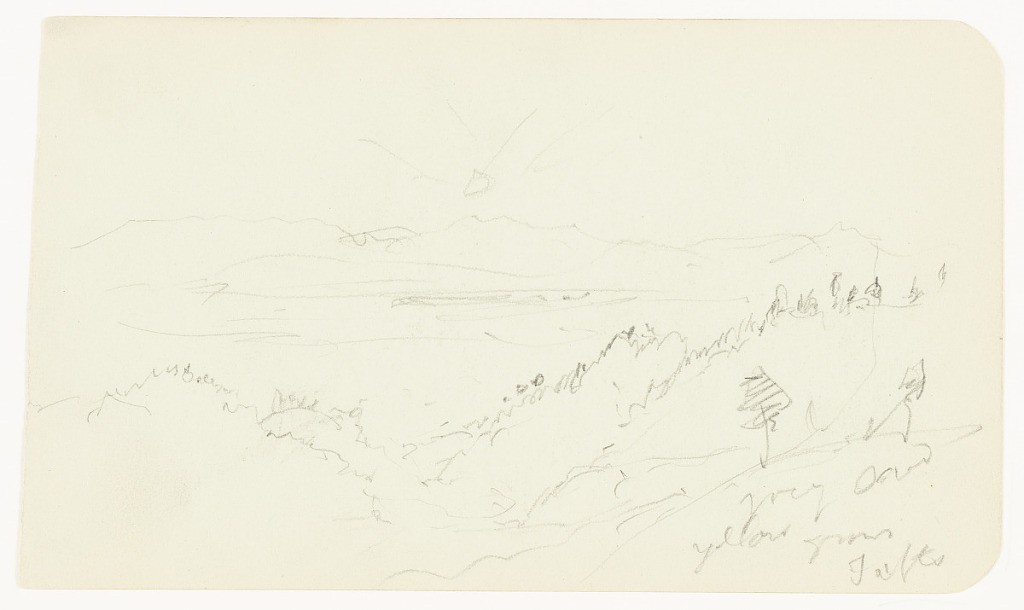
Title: Mexican Landscape
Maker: Frederic Edwin Church, American, 1826–1900
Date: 1883–1884
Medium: Graphite on light green wove paper; verso: graphite
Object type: Drawing
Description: Landscape sketch showing a view of the sun setting over the mountainous landscape of Mexico, likely near Toluca. In the foreground, nearby wooded mountainsides converge at lower center and descend toward the middle distance. One tree is prominently visible in the lower right corner. The middle distance is comprised of an expansive, relatively flat valley. In the background, a distant and rugged mountain range forms a serrated horizon. The sharp peaks at center may be those of Nevado de Toluca. The setting sun hangs just above the ridge and radiates visible sunbeams into the sky.

Verso: Mixed sketches from Mexico showing views of a male figure and a large, rugged mountain, possibly the Nevado de Toluca. At upper left, a man with curly hair and a mustache is shown wearing a short with rolled sleeves as he looks to his left. At center and right, an abrupt hill is shown in front of a sharp mountain with three pointed peaks--possibly Cerro Tlacotepec in front of Nevado de Toluca.